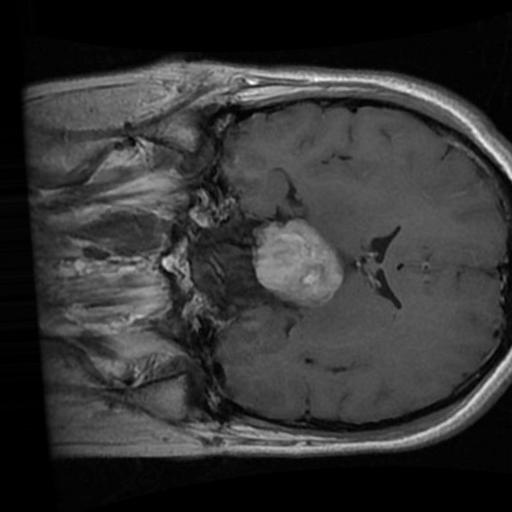
Label: brain_tumor